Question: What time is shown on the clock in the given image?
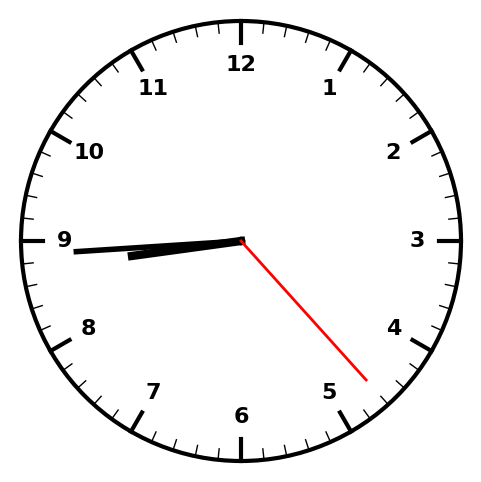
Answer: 08:44:23